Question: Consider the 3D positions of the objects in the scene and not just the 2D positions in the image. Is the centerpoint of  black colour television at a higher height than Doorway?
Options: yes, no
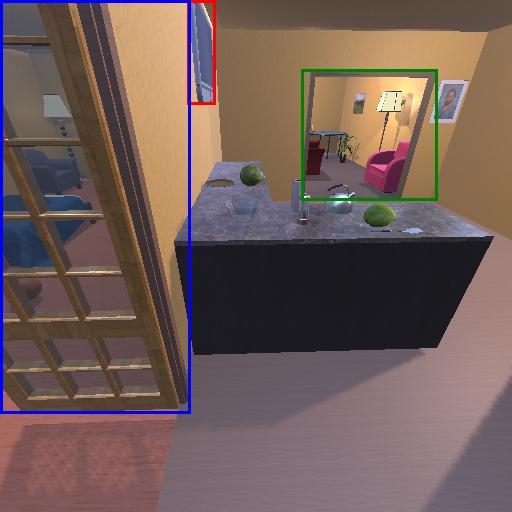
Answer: yes